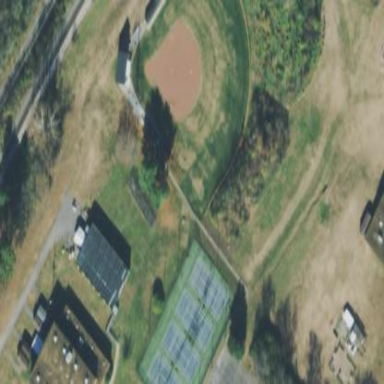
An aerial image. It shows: Baseball pitch for leisure and sports activities.